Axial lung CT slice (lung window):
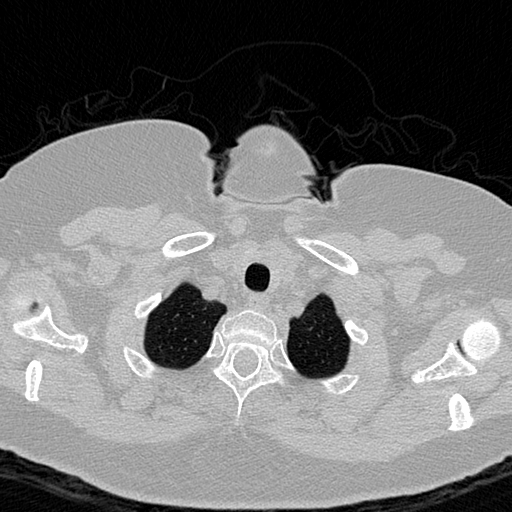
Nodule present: no